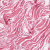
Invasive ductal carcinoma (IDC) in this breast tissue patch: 0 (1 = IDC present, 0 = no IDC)